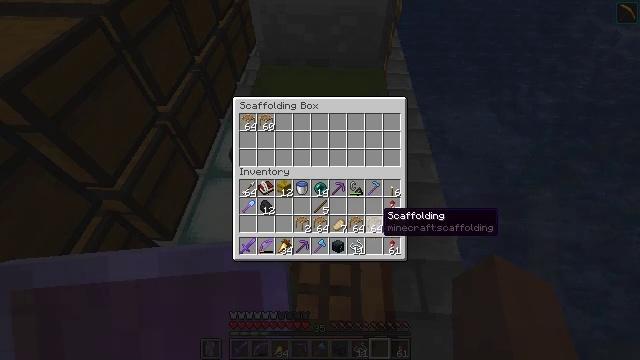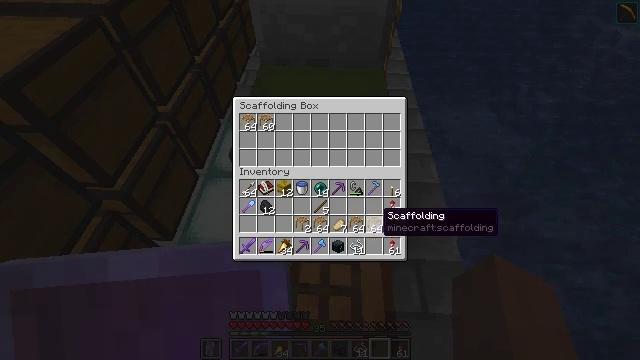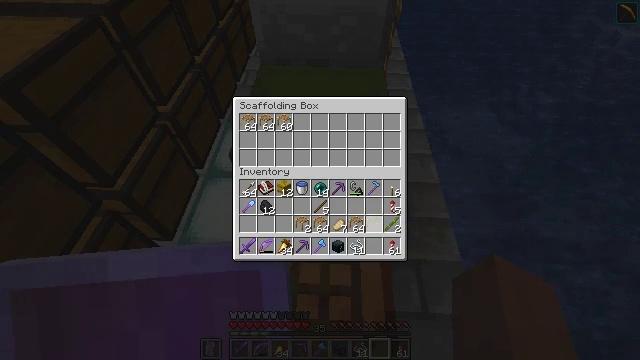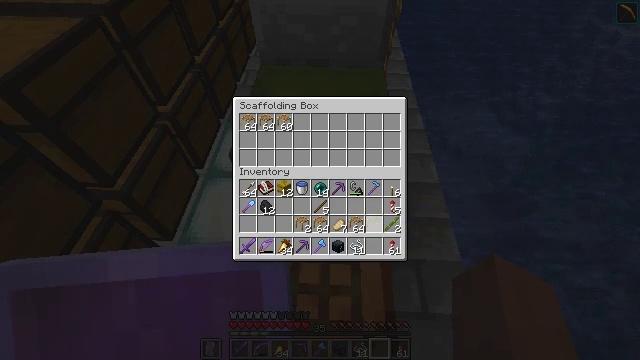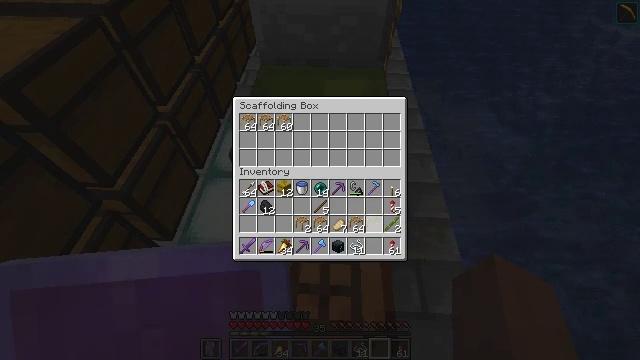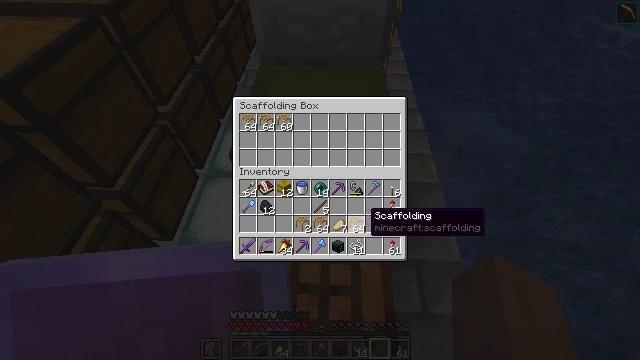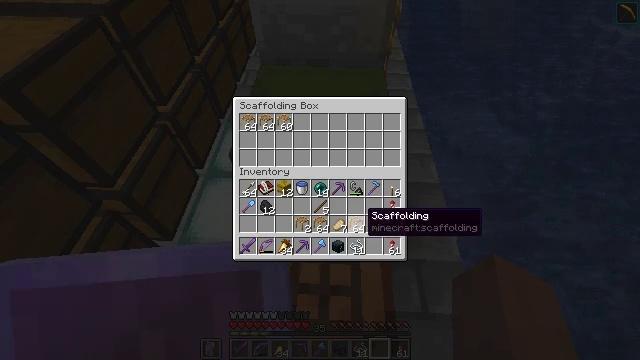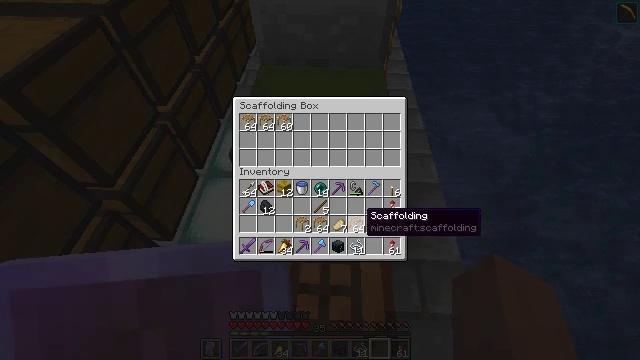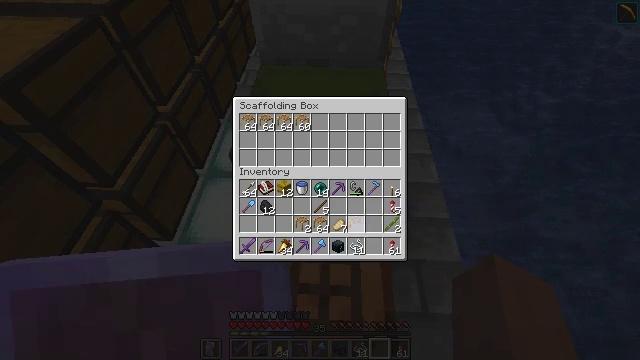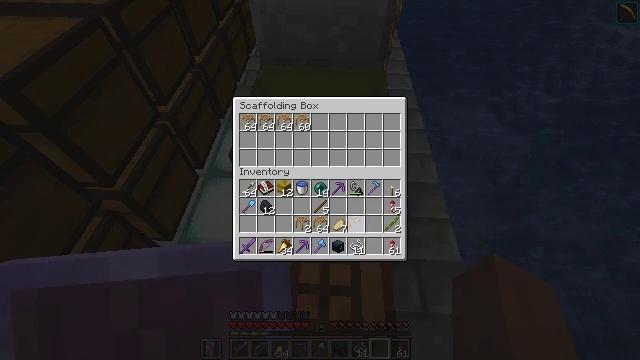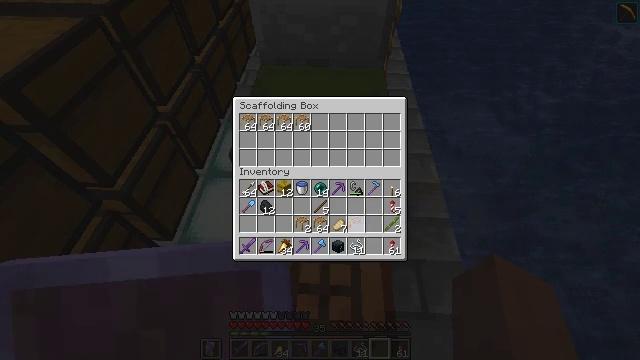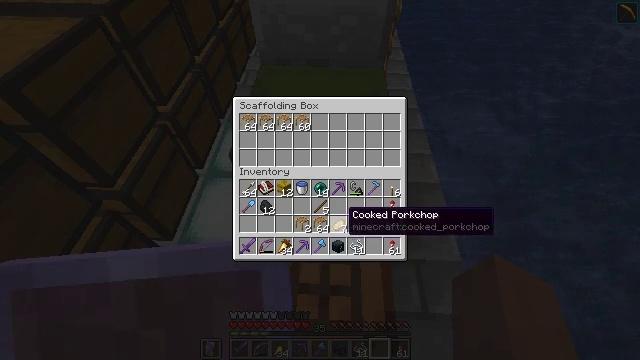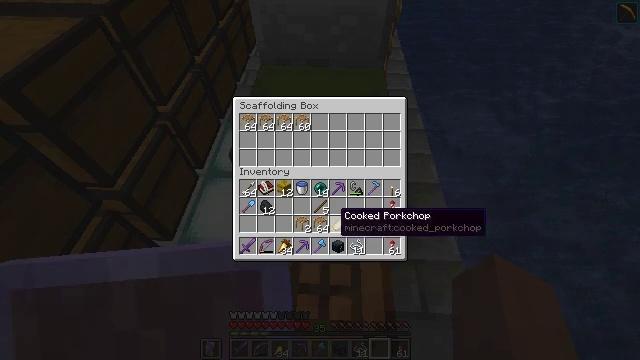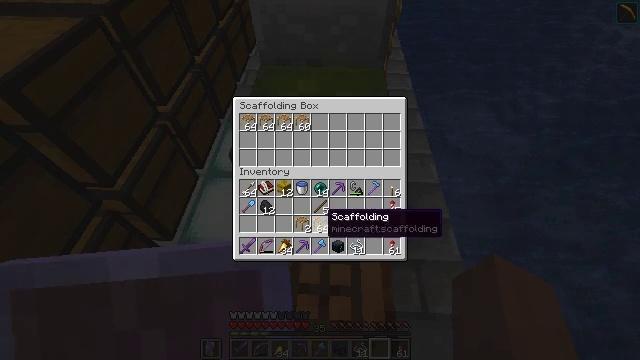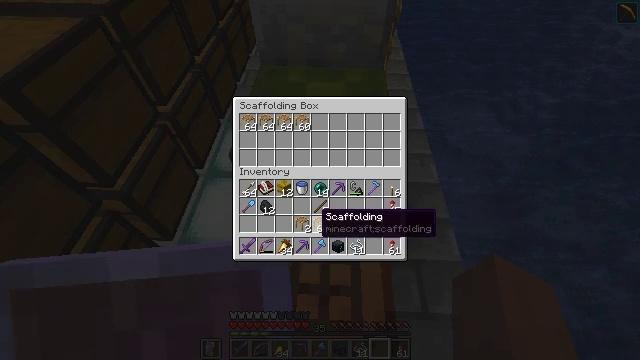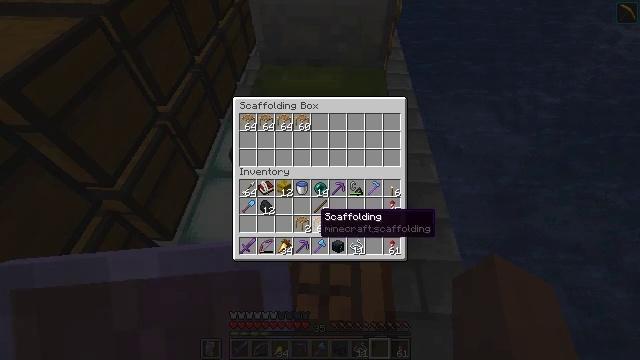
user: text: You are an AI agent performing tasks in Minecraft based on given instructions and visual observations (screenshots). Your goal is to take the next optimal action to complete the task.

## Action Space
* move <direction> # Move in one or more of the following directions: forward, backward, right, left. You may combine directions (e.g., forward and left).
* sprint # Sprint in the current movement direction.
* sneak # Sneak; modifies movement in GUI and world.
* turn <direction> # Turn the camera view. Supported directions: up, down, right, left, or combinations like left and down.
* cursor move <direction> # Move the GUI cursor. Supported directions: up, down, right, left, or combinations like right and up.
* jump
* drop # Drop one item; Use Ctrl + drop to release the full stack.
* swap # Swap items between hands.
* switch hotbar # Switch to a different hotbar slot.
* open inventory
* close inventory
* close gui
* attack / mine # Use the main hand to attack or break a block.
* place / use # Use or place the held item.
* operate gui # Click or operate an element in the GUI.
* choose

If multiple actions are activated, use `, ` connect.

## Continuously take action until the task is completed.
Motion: motion action
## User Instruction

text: Open the crafting table to craft scaffolding with bamboo and string.
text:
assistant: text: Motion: sneak
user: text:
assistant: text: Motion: sneak, operate gui
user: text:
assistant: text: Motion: sneak, operate gui
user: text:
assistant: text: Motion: sneak, operate gui
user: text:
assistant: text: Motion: sneak
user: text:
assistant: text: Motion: sneak
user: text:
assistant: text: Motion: sneak
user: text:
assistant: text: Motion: sneak, operate gui
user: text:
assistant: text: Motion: sneak, operate gui
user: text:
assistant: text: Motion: sneak, operate gui
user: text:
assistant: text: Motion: sneak, cursor move left
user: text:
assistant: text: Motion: sneak, cursor move left
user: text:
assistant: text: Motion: sneak, cursor move left
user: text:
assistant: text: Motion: sneak
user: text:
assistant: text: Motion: sneak
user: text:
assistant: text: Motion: sneak
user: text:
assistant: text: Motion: sneak
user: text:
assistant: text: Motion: sneak
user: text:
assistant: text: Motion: sneak
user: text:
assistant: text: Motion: sneak
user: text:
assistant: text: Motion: sneak
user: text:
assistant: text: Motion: sneak
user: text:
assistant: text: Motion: sneak, operate gui
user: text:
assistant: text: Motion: sneak, operate gui
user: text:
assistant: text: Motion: sneak, operate gui
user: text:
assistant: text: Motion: sneak
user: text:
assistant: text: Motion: sneak, operate gui
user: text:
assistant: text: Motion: sneak, operate gui
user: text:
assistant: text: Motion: sneak, operate gui
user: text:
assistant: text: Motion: sneak